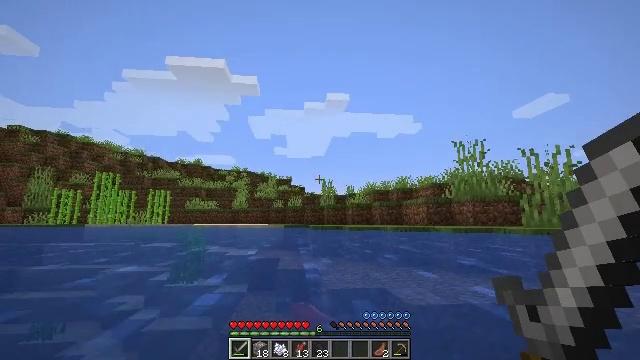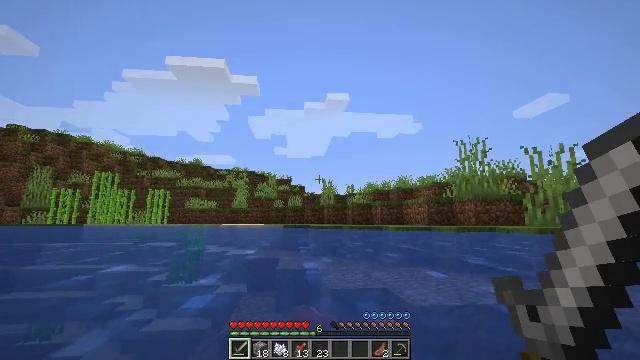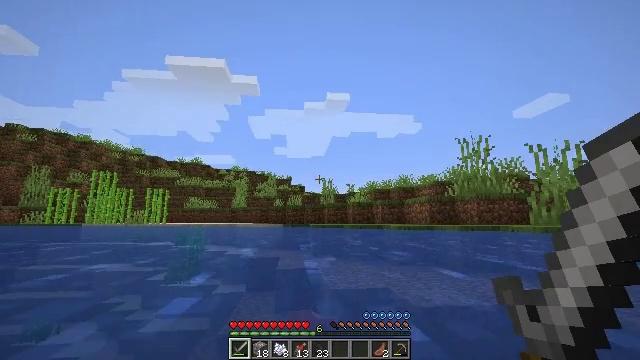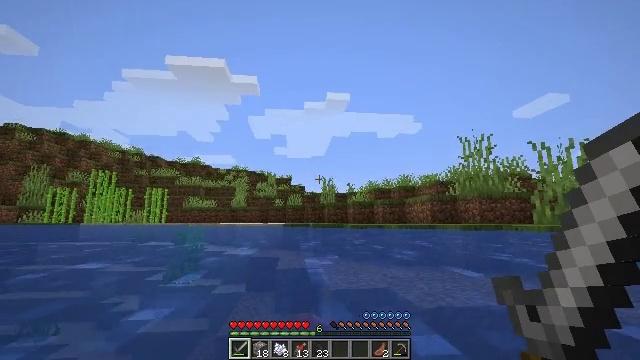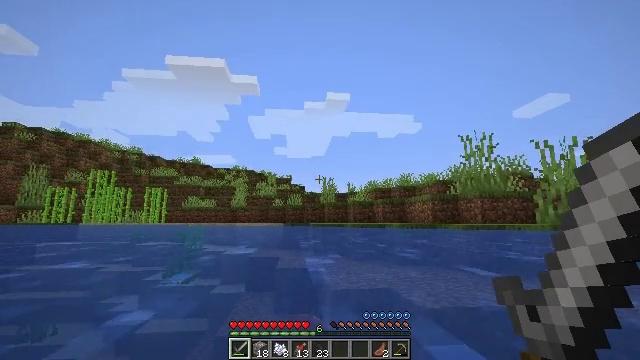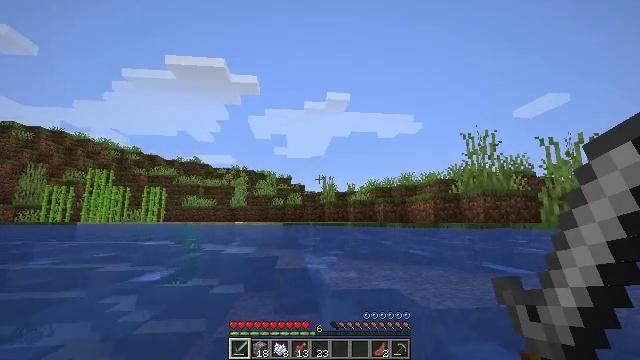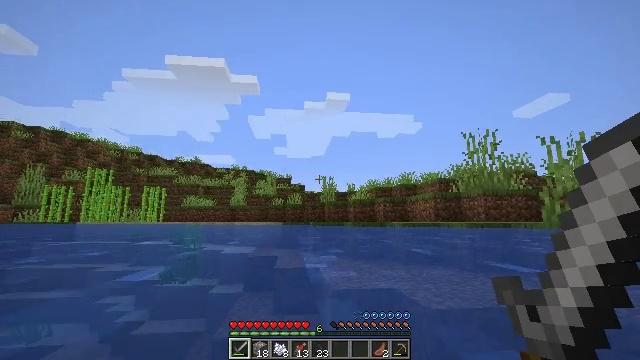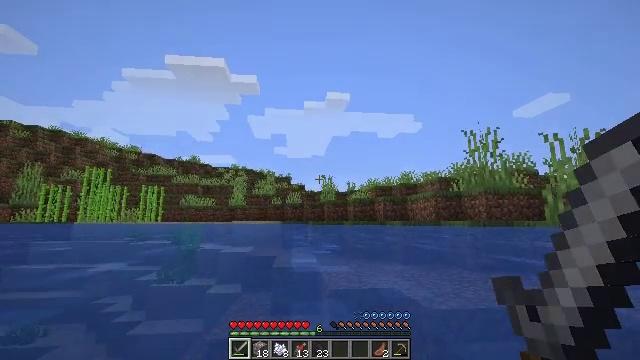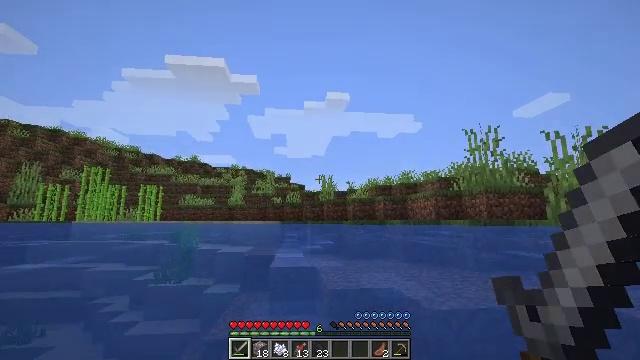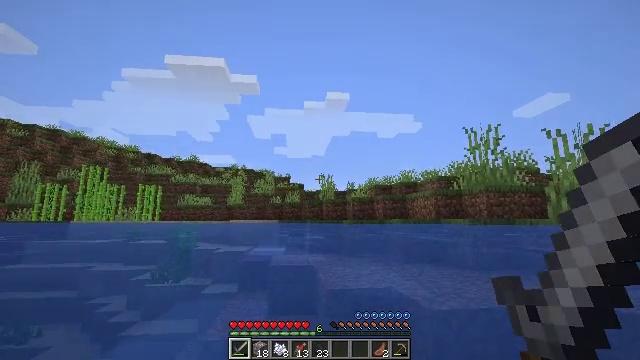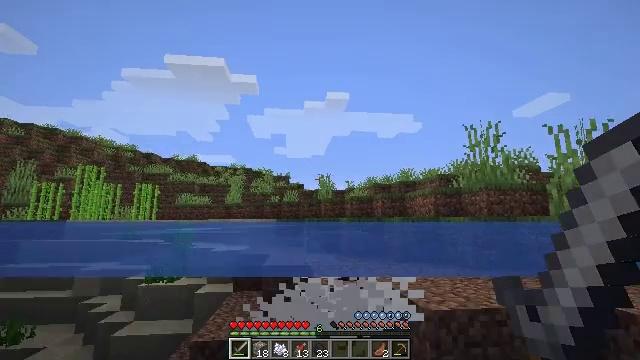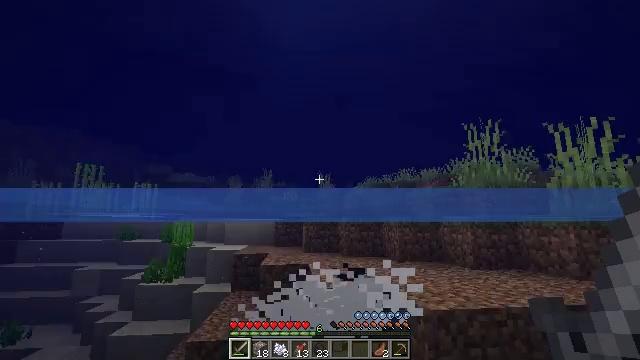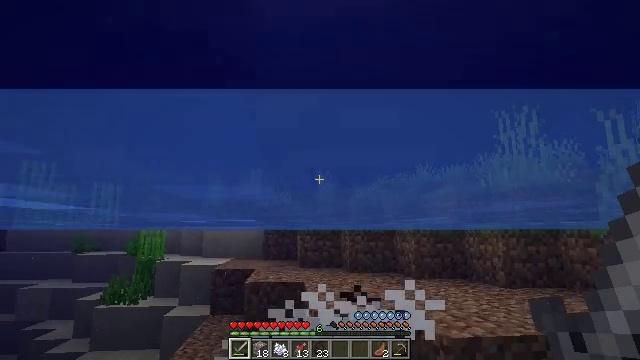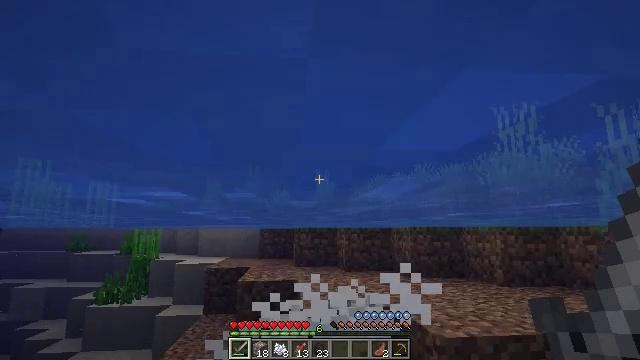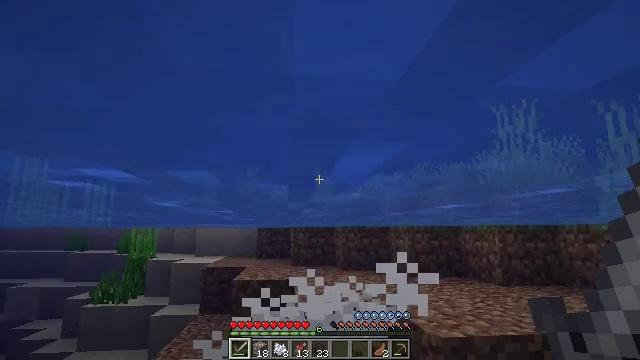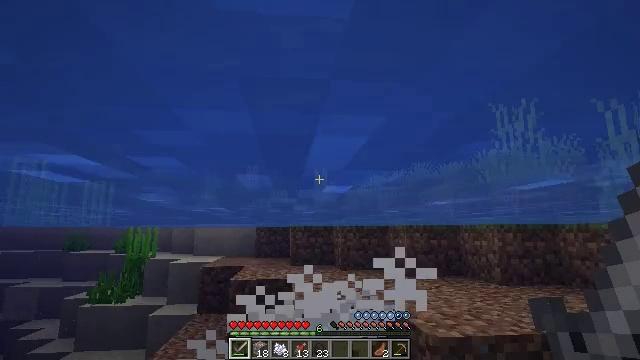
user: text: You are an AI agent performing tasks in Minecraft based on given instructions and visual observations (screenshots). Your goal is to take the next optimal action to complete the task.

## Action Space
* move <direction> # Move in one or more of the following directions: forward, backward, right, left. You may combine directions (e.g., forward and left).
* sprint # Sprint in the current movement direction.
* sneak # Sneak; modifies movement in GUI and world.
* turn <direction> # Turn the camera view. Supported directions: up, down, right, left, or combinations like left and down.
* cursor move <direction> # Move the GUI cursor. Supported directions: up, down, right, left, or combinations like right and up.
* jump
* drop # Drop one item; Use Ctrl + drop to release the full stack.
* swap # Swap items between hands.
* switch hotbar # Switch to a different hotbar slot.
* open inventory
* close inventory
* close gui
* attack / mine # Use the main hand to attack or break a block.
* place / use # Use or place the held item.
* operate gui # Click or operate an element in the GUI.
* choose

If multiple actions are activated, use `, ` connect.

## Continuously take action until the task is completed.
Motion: motion action
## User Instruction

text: Hunt a salmon.
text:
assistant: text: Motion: move forward
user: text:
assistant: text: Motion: move forward
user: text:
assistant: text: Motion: move forward
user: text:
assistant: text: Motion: move forward
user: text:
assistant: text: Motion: move forward and move right
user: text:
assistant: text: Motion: move forward and move right
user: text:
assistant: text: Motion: move forward and move right
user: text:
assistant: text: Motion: move forward and move right
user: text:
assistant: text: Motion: move forward and move right
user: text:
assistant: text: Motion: move forward and move right
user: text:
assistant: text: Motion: move forward and move right
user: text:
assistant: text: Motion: move forward and move right
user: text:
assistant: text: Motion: move forward and move right
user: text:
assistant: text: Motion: move forward and move right
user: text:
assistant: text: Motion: move forward and move right
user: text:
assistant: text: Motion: move right
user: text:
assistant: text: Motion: move right
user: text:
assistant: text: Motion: move right
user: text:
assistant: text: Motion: move right
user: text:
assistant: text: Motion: move right
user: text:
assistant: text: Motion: move right
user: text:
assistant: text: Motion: move right
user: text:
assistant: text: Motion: move right, turn right
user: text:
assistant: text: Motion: move right, turn right and down
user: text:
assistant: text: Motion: move right, turn right
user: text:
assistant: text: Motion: move right, turn right
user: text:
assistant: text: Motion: move forward and move right
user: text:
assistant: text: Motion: move forward and move right
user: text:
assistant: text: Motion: move forward and move right, turn left
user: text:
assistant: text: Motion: move forward and move right, sprint, turn left and down